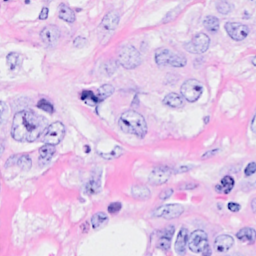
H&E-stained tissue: Breast